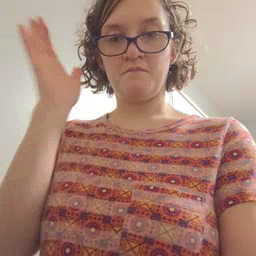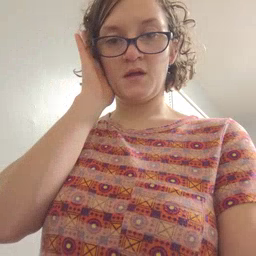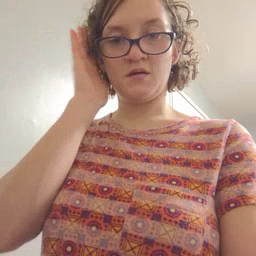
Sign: bed